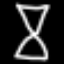
Label: hourglass